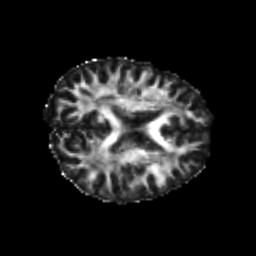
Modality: FA
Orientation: axial
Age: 23
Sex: male
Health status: healthy
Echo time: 0.074 s